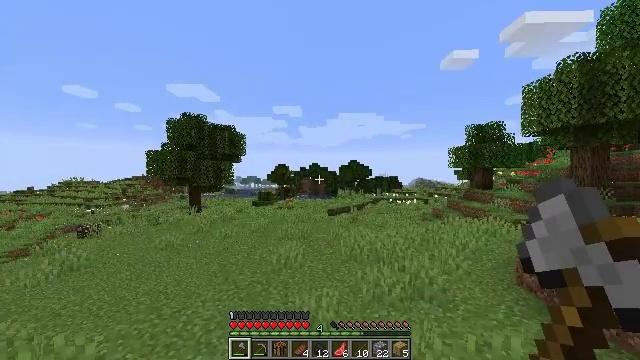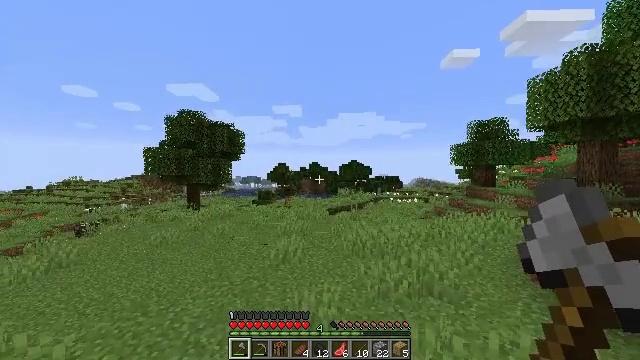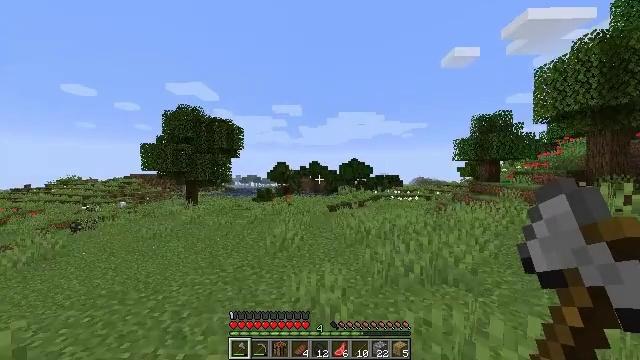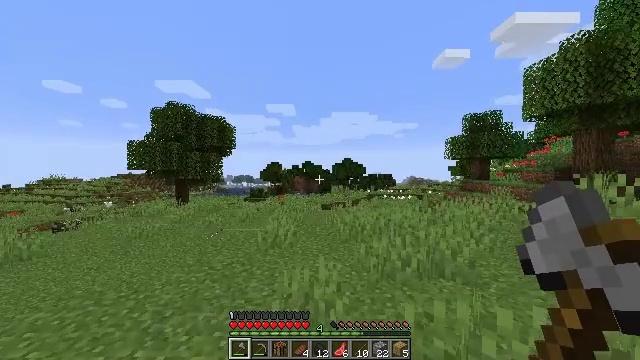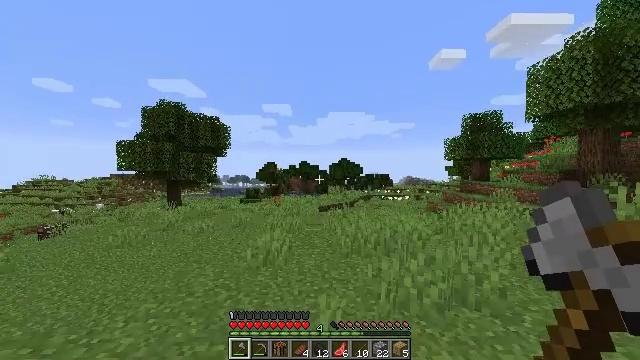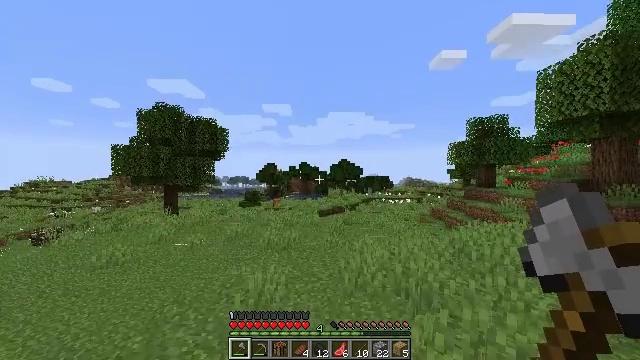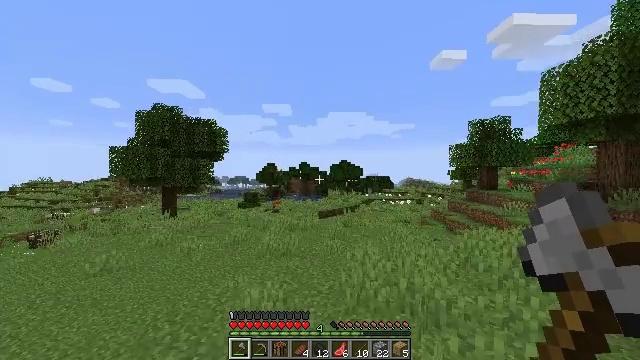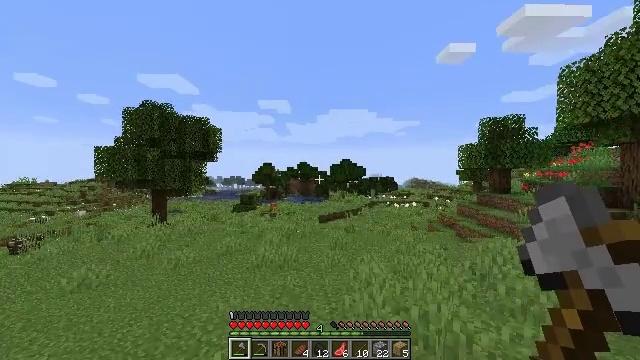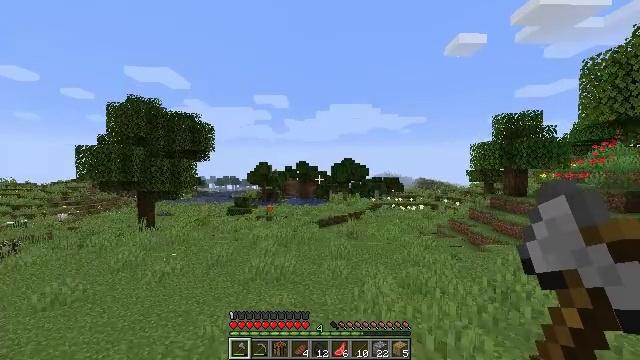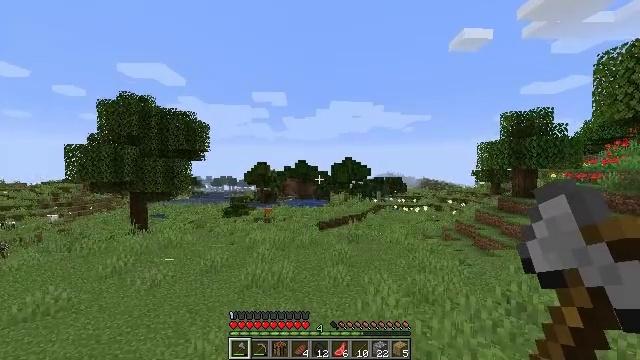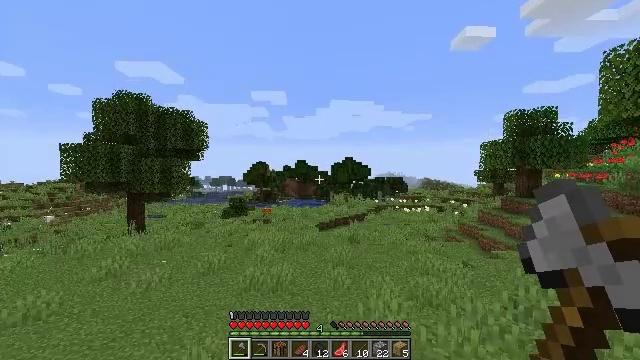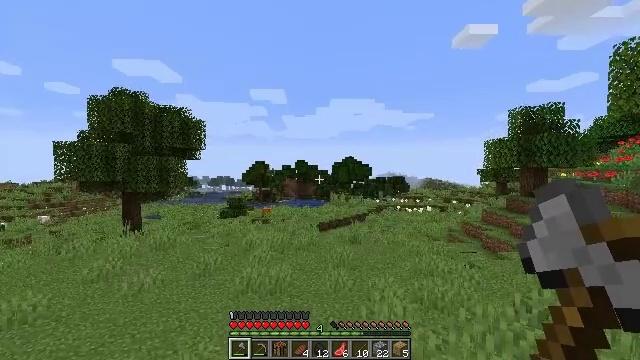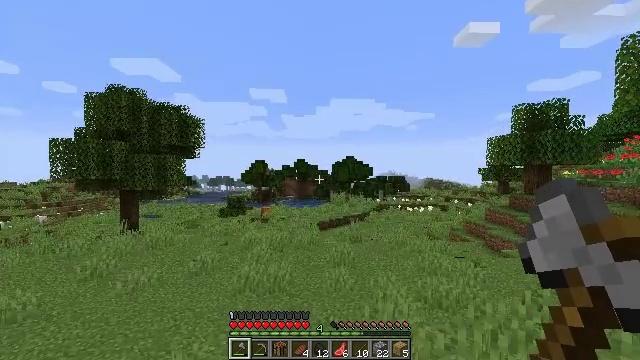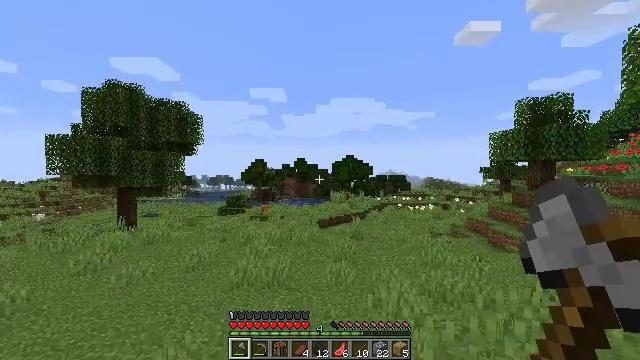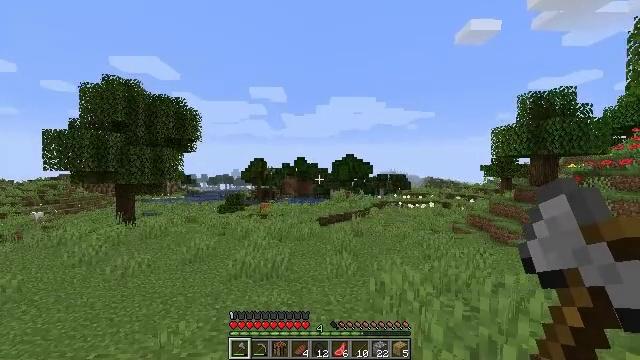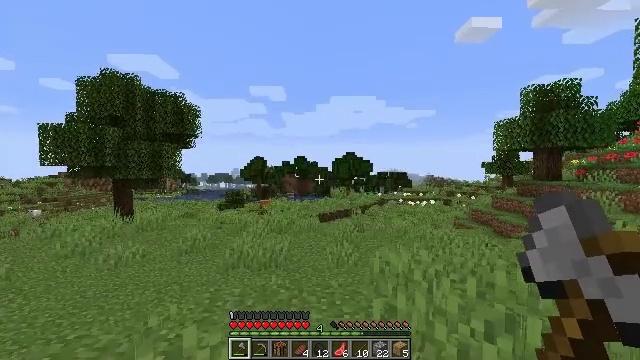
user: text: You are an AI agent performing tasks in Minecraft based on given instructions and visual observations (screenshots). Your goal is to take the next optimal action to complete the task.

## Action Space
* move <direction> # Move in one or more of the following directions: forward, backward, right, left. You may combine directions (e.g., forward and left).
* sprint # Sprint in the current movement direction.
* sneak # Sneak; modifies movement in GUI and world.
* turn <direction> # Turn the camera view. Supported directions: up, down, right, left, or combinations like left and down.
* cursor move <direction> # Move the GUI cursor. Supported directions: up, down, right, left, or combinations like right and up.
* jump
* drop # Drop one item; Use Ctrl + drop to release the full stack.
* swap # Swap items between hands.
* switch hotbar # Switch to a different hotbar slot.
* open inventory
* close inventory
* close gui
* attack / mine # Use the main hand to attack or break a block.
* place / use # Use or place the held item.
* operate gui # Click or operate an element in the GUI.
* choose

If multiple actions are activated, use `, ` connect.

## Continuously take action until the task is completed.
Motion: motion action
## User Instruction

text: Break the pumpkin to collect it.
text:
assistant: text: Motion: move forward, sprint, jump
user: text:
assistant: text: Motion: move forward, sprint, jump
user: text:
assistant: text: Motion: move forward, sprint, turn right, jump
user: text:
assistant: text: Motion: move forward, sprint, jump
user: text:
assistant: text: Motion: move forward, sprint
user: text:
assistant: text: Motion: sprint
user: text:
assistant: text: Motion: no_op
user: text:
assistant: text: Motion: no_op
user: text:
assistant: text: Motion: no_op
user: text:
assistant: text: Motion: no_op
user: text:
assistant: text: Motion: no_op
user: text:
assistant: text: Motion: no_op
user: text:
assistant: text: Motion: no_op
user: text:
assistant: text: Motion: no_op
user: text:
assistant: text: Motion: no_op
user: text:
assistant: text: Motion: no_op
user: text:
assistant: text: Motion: no_op
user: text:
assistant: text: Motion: no_op
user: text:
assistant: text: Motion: no_op
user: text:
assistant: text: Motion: no_op
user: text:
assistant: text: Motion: move forward, turn left and down
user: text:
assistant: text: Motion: move forward, sprint, turn left and down
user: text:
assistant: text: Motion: move forward, sprint
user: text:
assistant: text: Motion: move forward, sprint
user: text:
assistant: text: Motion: move forward, sprint
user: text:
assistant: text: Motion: move forward, sprint, jump
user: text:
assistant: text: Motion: move forward, sprint, jump
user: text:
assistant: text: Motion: move forward, sprint, jump
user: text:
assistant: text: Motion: move forward, sprint, jump
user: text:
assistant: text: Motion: move forward, sprint, jump